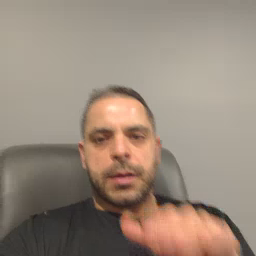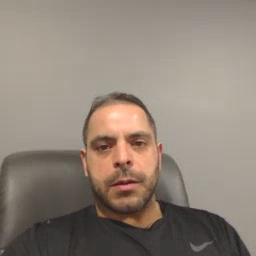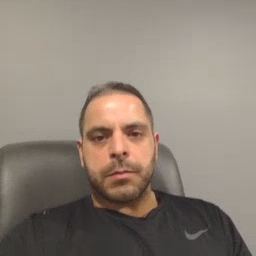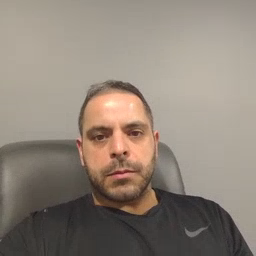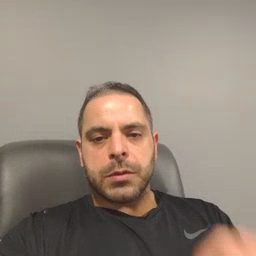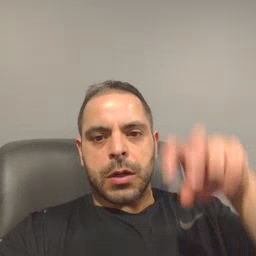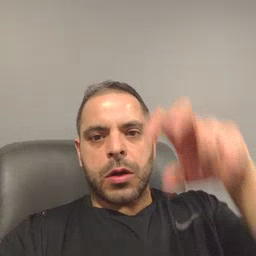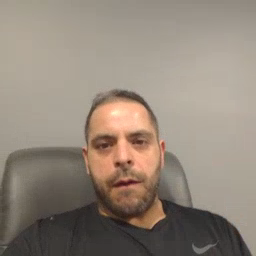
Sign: stairs